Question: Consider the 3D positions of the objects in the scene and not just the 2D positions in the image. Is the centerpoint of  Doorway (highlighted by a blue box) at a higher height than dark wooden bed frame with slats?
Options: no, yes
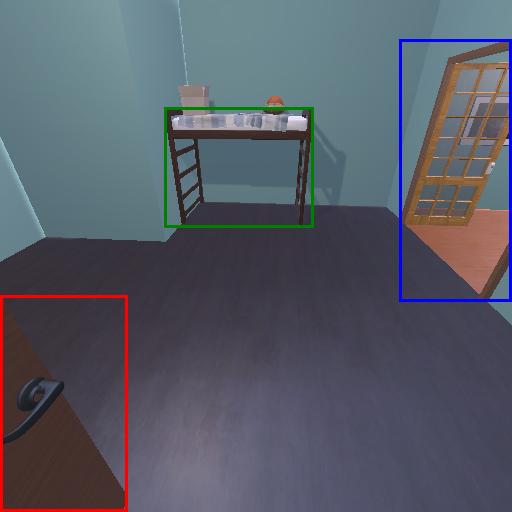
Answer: no